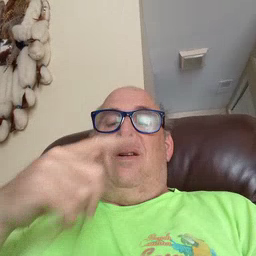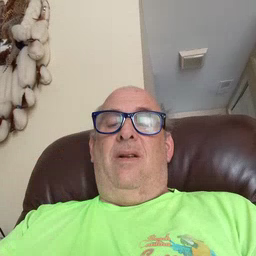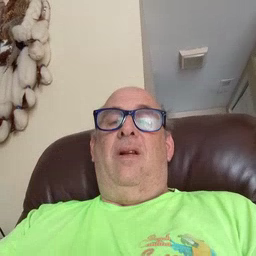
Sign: say